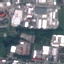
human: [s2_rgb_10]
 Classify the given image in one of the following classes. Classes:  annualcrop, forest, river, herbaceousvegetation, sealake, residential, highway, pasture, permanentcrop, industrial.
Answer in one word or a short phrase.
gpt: Industrial